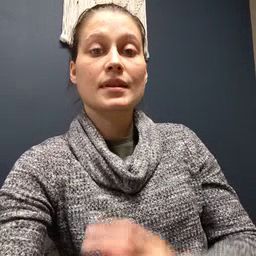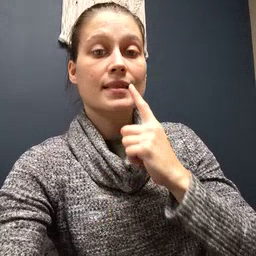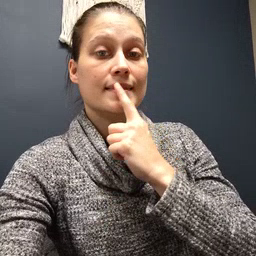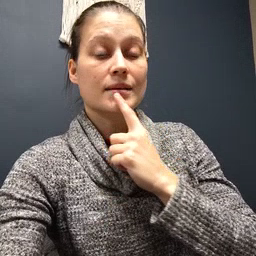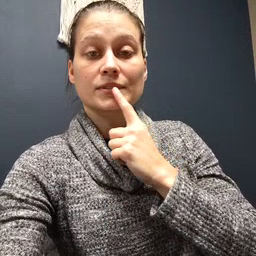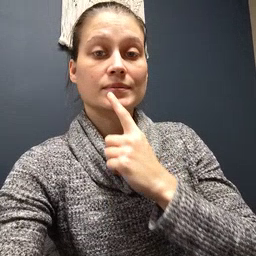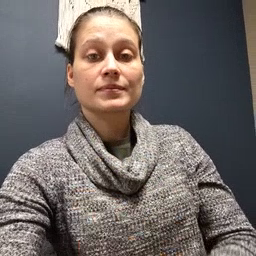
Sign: lips